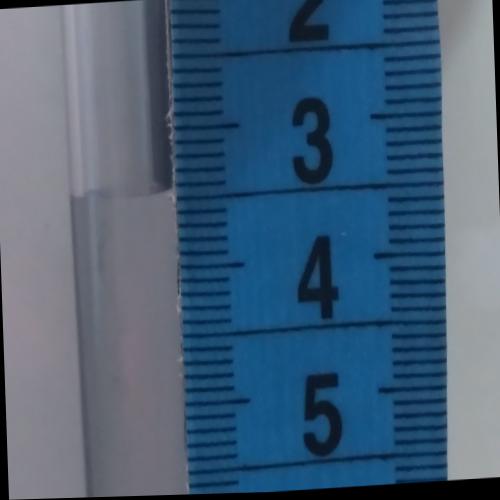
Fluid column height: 3.4 cm